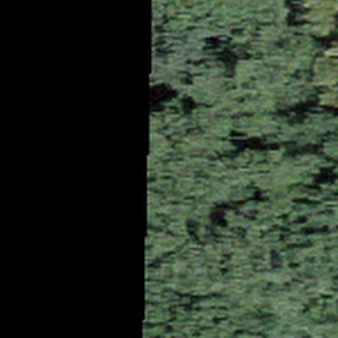
Label: other